Field crop: maize
Growth stage: 2
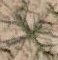
Species: salsola